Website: bh-photo
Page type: order-tracking
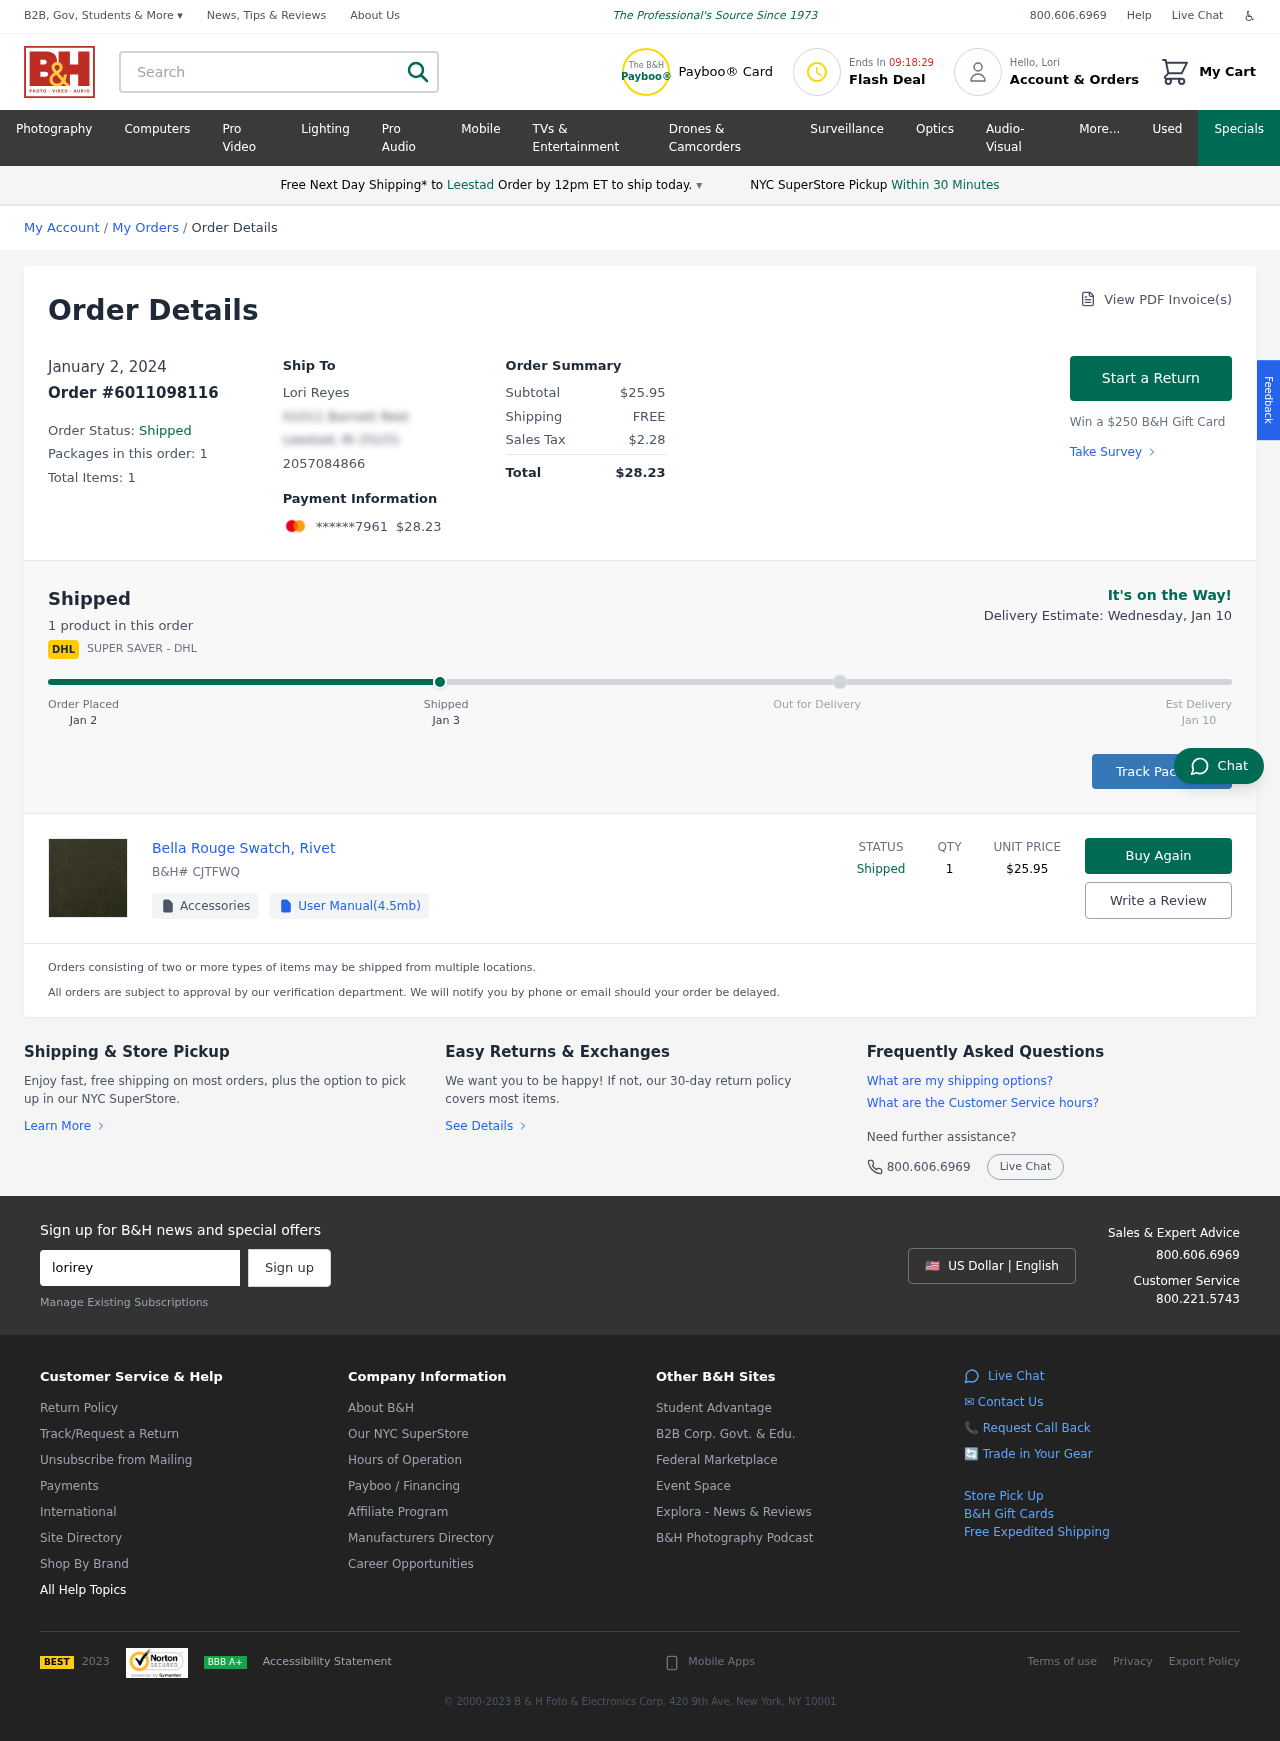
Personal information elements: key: PII_CARD_LAST4
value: ******7961
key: PII_CITY
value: Leestad
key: PII_EMAIL
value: lorireyes@gmail.com
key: PII_FIRSTNAME
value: Lori
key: PII_FULLNAME
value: Lori Reyes
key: PII_PHONE
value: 2057084866
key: PII_STREET
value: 01011 Barnett Rest
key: PII_CITY_STATE_ZIP
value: Leestad, RI 25231
Product elements: key: PRODUCT1_NAME
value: Bella Rouge Swatch, Rivet
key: PRODUCT1_PRICE
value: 25.95
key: PRODUCT1_QUANTITY
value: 1
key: PRODUCT1_SKU
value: CJTFWQ
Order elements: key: ORDER_DATE
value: Jan 2
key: ORDER_DATE
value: January 2, 2024
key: ORDER_ID
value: Order #6011098116
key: ORDER_NUM_PACKAGES
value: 1
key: ORDER_NUM_ITEMS
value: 1
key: ORDER_NUM_ITEMS
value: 1 product
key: ORDER_TOTAL
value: $28.23
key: ORDER_SUBTOTAL
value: $25.95
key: ORDER_SHIPPING_COST
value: FREE
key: ORDER_TAX
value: $2.28
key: ORDER_DELIVERY_DATE
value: Jan 10
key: ORDER_DELIVERY_DATE
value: Delivery Estimate: Wednesday, Jan 10
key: ORDER_SHIPPING_DATE
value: Jan 3
Search elements: key: HEADER_SEARCH
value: Search